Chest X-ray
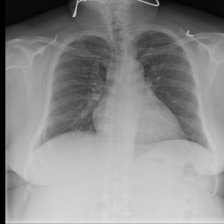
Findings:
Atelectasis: negative
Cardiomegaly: negative
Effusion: negative
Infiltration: positive
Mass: negative
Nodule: negative
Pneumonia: negative
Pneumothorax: negative
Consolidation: negative
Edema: negative
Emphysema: negative
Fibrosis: negative
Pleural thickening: negative
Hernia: negative